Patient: sex M, age 58
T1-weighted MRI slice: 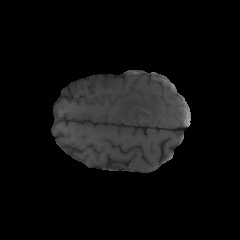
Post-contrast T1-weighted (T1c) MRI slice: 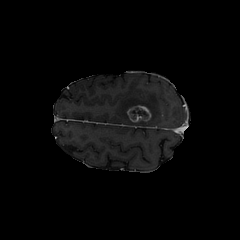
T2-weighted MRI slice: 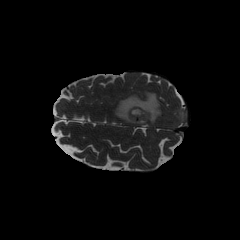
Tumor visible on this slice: yes
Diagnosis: Glioblastoma, IDH-wildtype
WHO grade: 4